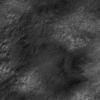
Label: not_dusty